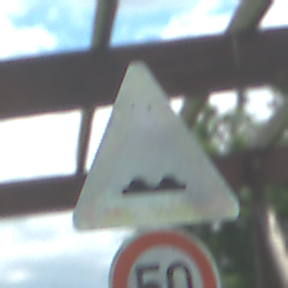
Verkehrszeichen: UnebeneFahrbahn
Zusatzzeichen unten: Geschwindigkeit50
Umgebung: Outdoor, Nature
Tageszeit: Midday
Wetter: PartlyCloudy
Licht: Natural
Jahreszeit: NotSpecified
Kontrast: HighContrast